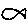
Label: fish